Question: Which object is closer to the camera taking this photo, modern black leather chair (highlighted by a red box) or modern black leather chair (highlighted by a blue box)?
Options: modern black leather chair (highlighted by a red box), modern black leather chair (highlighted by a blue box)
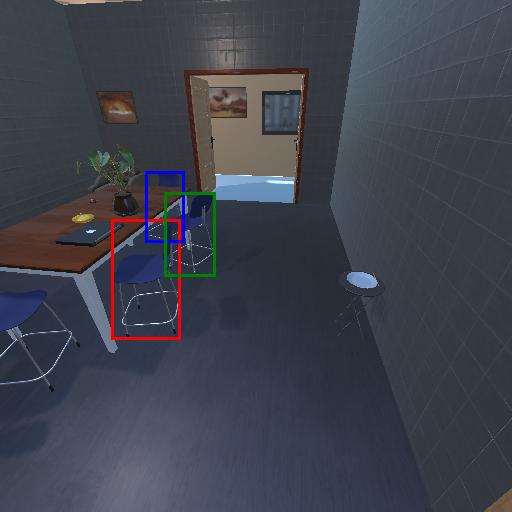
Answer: modern black leather chair (highlighted by a red box)